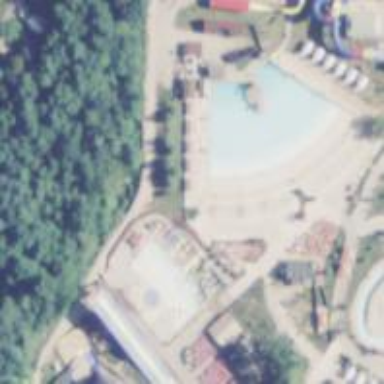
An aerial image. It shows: Water slide attraction.